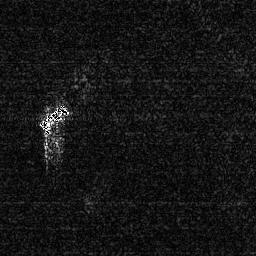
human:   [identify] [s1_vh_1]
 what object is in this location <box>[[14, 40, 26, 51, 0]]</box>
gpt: <ref>1 medium ship at the left</ref>